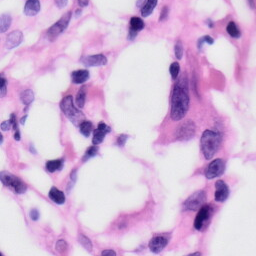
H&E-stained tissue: Skin